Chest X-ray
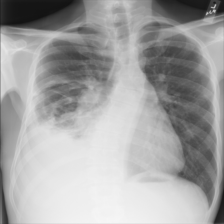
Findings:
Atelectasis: negative
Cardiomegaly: negative
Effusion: positive
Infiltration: negative
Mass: positive
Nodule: negative
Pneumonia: negative
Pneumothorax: negative
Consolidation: negative
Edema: negative
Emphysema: negative
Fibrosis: negative
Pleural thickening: negative
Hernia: negative